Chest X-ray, PA view. Patient: 63 years old, sex M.
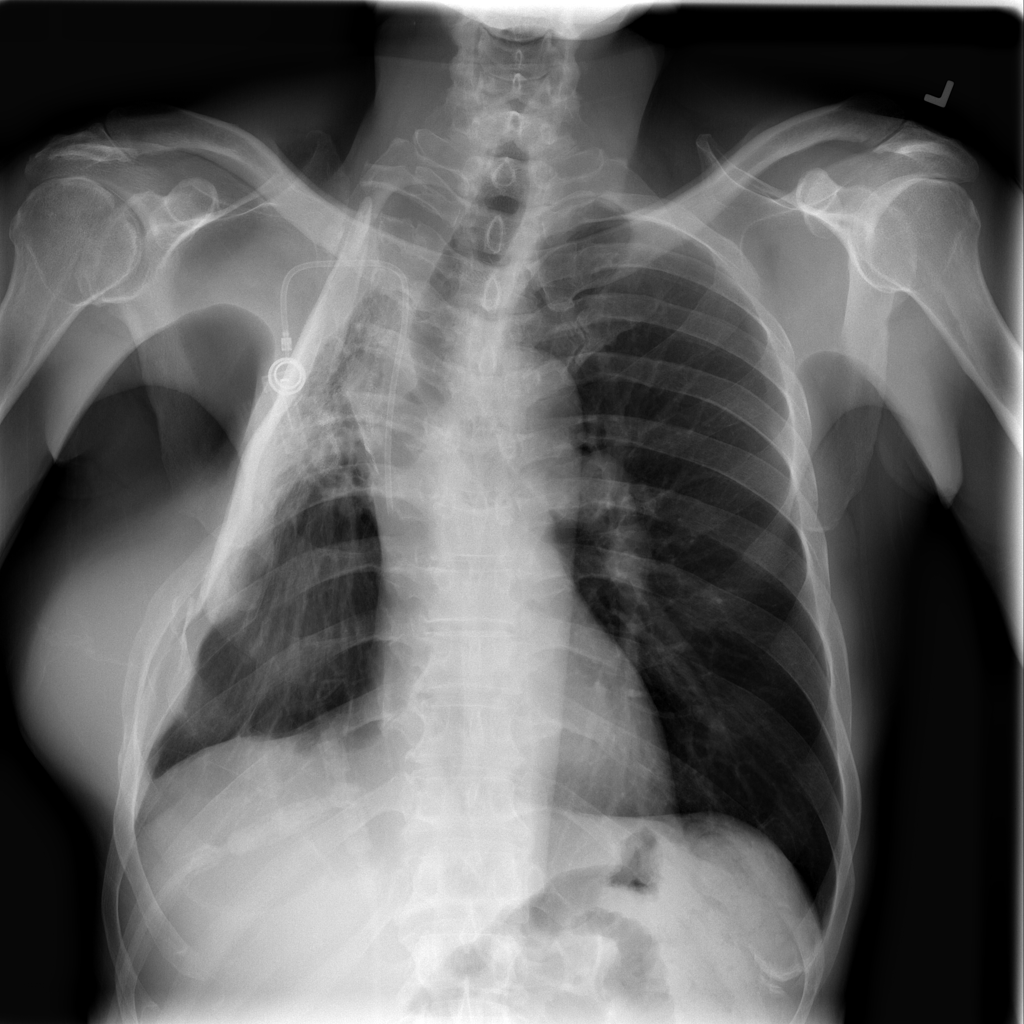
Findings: Infiltration